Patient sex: F
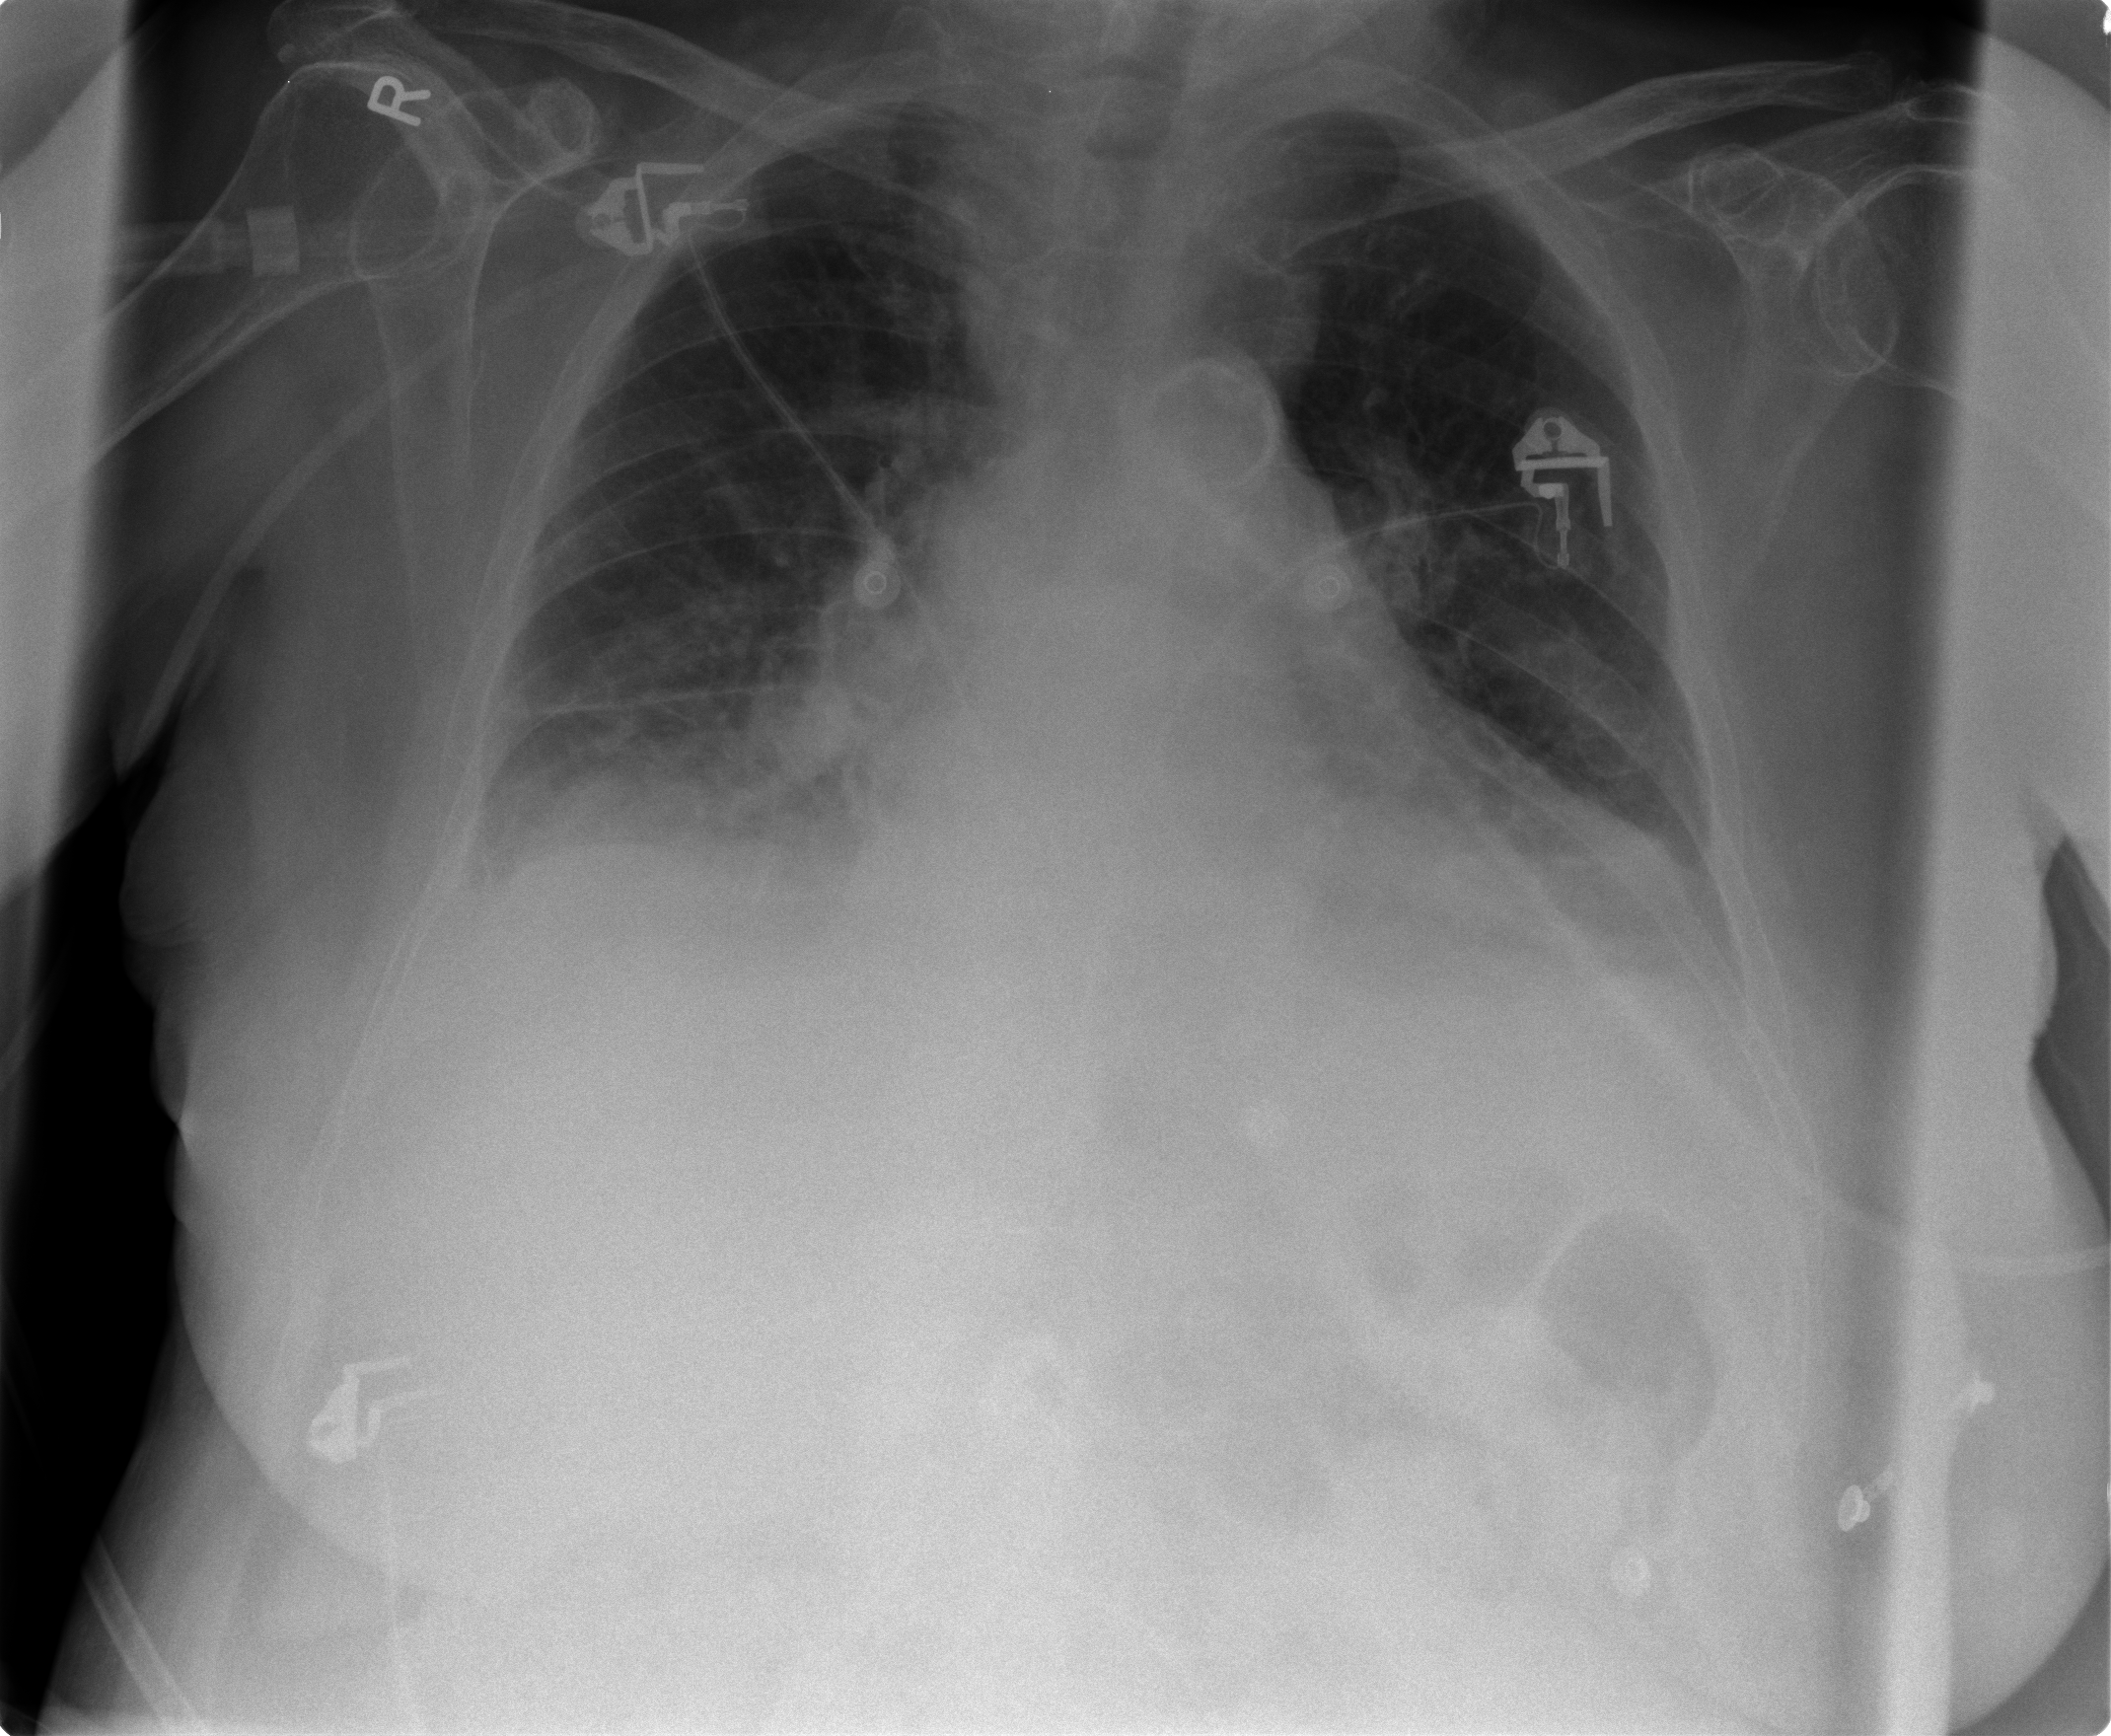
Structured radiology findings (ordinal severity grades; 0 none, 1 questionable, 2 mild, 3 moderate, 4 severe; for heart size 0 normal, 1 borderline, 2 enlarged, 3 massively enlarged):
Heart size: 1
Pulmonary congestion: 1
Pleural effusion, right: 2
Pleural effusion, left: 2
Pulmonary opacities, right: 0
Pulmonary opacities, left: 0
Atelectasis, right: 2
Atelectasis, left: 2